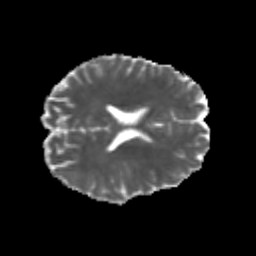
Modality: MD
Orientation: axial
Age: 23
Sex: male
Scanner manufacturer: siemens
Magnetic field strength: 3 T
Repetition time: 3.5 s
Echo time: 0.113 s